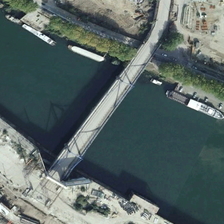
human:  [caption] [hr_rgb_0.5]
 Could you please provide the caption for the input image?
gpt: a bridge is on a river with several long boats and green trees in one side of it .

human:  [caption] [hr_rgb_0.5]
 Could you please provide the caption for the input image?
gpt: a bridge is on a river with several long boats and green trees in one side of it .

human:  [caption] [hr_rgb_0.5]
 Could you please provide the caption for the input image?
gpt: a bridge is on a river with several long boats and green trees in one side of it .

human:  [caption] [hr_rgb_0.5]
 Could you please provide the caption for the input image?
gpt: a bridge is on a river with several long boats and green trees in one side of it .

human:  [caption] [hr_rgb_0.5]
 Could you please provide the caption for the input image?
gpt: a bridge is on a river with several long boats and green trees in one side of it .